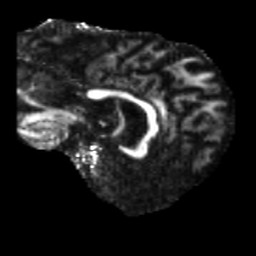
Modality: FA
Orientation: sagittal
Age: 68
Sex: male
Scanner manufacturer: siemens
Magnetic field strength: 3 T
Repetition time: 5.25 s
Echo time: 0.08 s